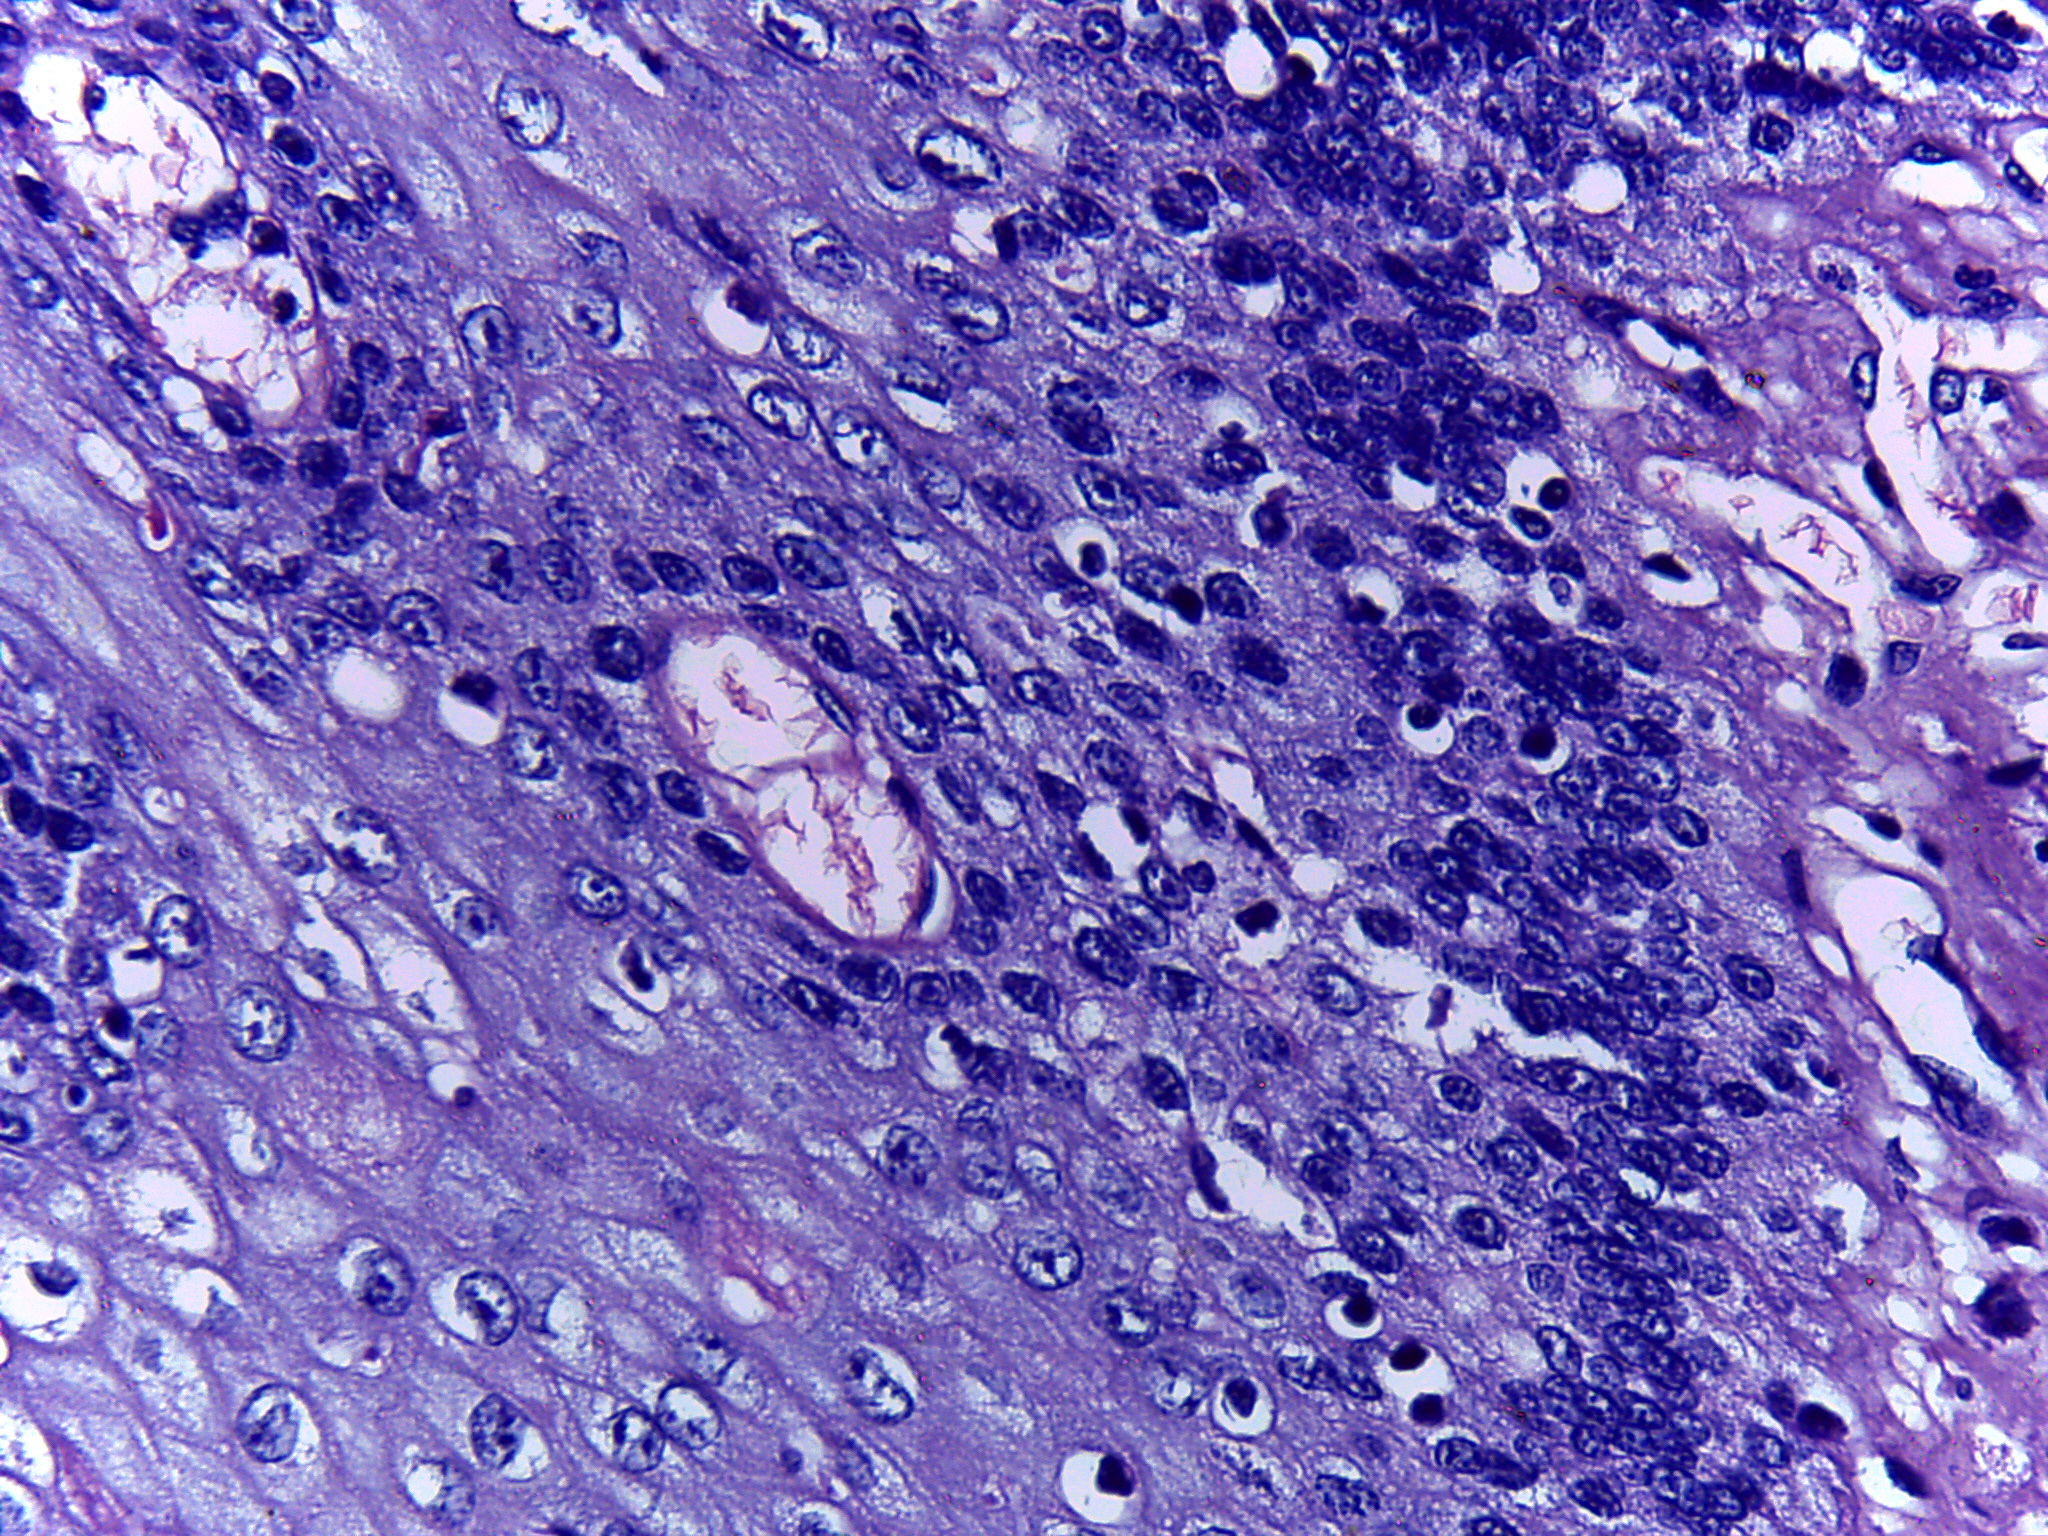
Diagnosis: Normal